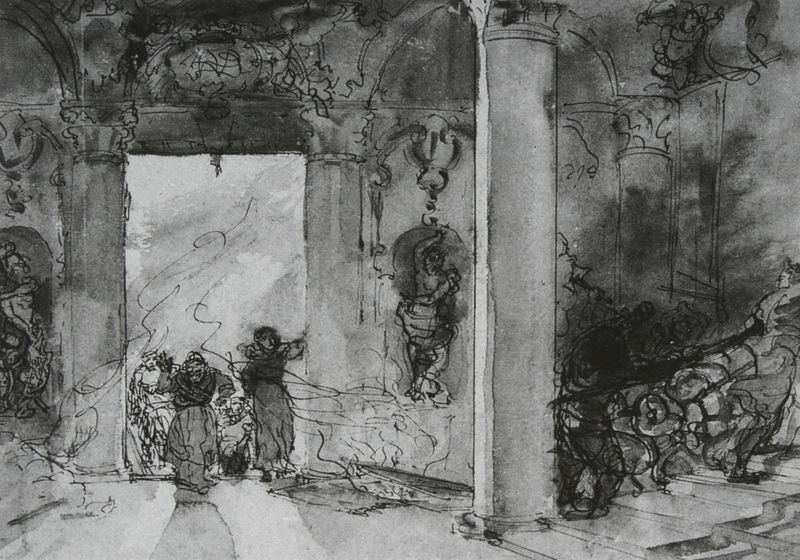
Titel: In einen Palast drängende Person
Künstler: Clara von Rappard
Institution: Privatbesitz
Schlagwörter: dunkel, feder, hand, himmel, kopf, mann, schatten, weiß, aquarell, frauen, grob, menschen, femmes, flou, frau, geschwungen, grau, hell, hut, licht, marmor, männer, pfeiler, raum, schwarz, skizze, stützen, szene, säule, säulen, tür, zeichnung, gebäude, haus, schloss, weg, leute, rock, bart, wand, alte, barock, mensch, rembrandt, sockel, stein, tod, innenraum, wind, brüstung, kirche, boden, figur, interieur, kutte, innen, personen, rund, ranken, skulptur, statue, wellen, papier, bogen, zwei, röcke, studie, laufen, grafik, graphik, schattierung, linien, besucher, grisaille, pilaster, saal, figuren, rundbogen, staffage, treppe, treppen, zwei personen, gris, homme, dekor, ornamente, verzierung, goya, stuck, aufgang, geländer, stufe, stufen, lichteinfall, plinthe, striche, tor, halle, flucht, bögen, wände, eingang, eisen, escalier, laviert, nische, tusche, wasserfarben, arkade, gewölbe, kloster, rechteck, palast, linie, pfahl, kohle, stürmen, schwarz weiß, radierung, blanc, noir, verbrecher, strich, wirr, bleistift, flur, entwurf, jagd, architrav, arkaden, kapitelle, kapitell, verziert, portal, schnörkel, öffnung, gesims, statuen, verfolgung, treppenhaus, tapis, treppengeländer, mönche, prozession, niesche, ankunft, basis, rundsäule, femme, inneraum, korinthisch, clair obscur, gravure, mort, ombre, graustufen, schaft, contraste, verzierungen, robe, lavierung, eintritt, gebälk, federzeichnung, rücke, colonne, eintreten, nischen, vorzeichnung, tuschzeichnung, wölbung, figut, enfant, gouache, entree, arcade, treppenaufgang, nieschen, eingangshalle, konchen, architecture, croquis, esquisse, colonnes, dessin, porte, toit, aquarelliert, foyer, halsring, classique, coloriert, hall, eglise, palais, gra, nue, handlauf, stiege, fusain, sculpture, folter, voute, garcon, plume, guache, pendu, encre, lavis, traits, linen, salon, bas relief, groupe, perspective, noir et blanc, hommes, spinnweben, niche, vent, roccoco, nobel, marbre, decor, aquarelle, estampe, volute, marche, marches, robes, kritzel, decoration, personnes, frise, statues, tushe, wandvorlagen, wandnieschen, räcke, figure, einbrecher, fliehender, gespinste, hereinkommen, pelerin, vilk, wndgliederung, zwei gestalten, inne, dessins, encre de chine, kirchw, raum innen, schörckel, bâtiment, rambarde, moulures, pilier, rampe, gris encre, szeichnung, rococco, noir et blan, croauis, grqvure, palai, roe, trepepnhaus, ensemble, stature, vouute, marbhre, column, l'eglise, jupes, pluùe, tuschve